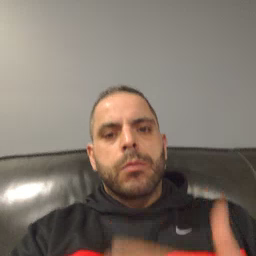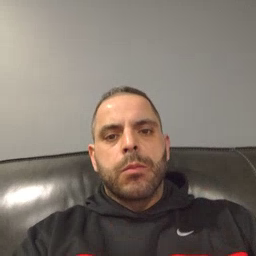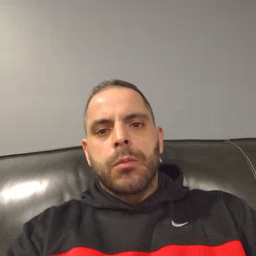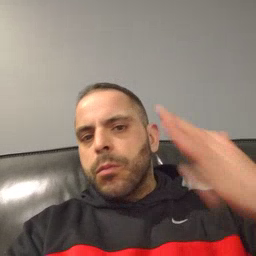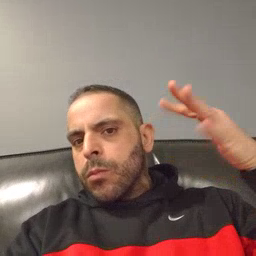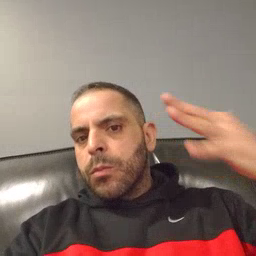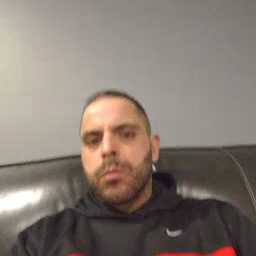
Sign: noisy